Question: I have a problem concerning layouts in Swing. I have got a 'BorderLayout' and want to add a 'JProgressBar' with multiple 'JLabels' below in the 'NORTH' section of this layout all aligned horizontal next to each other.
It should look something like this:

I already tried various layouts like for example 'GroupLayout' but I couldn't get it to work.
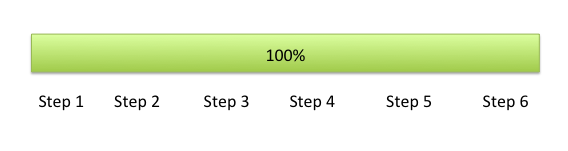
Answer: Consider using a second 'JPanel' with a 'GridLayout'...
'''
setLayout(new BorderLayout());
add(new JProgressBar(), BorderLayout.NORTH);
JPanel panel = new GridLayout(1, 6);
panel.add(new JLabel("Step 1"));
panel.add(new JLabel("Step 2"));
panel.add(new JLabel("Step 3"));
panel.add(new JLabel("Step 4"));
panel.add(new JLabel("Step 5"));
panel.add(new JLabel("Step 6"));
add(panel, BorderLayout.CENTER);
'''
As an example.
See <URL> for more details